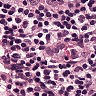
Metastatic tissue present: no